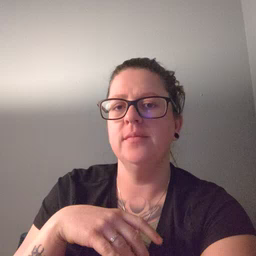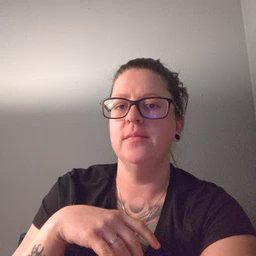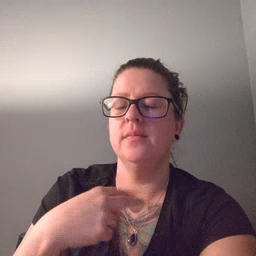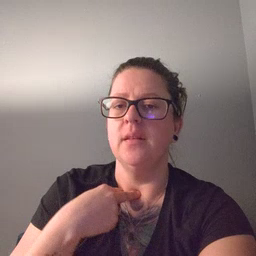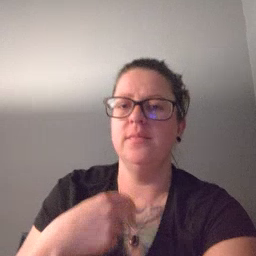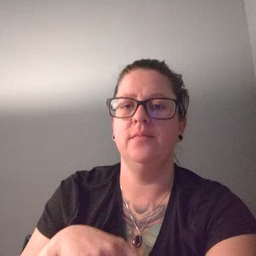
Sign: stuck